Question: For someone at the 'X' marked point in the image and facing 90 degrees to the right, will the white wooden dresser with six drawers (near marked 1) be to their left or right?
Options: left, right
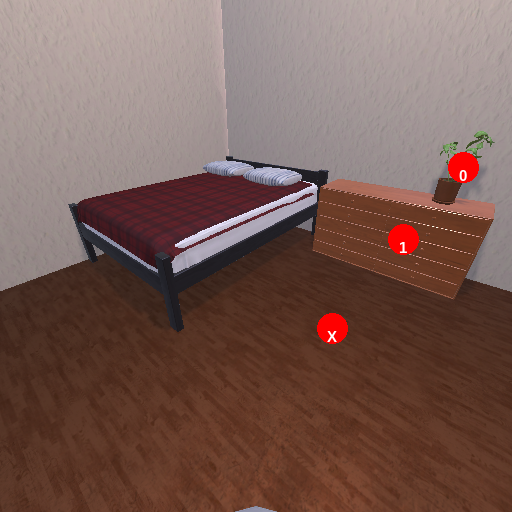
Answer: left